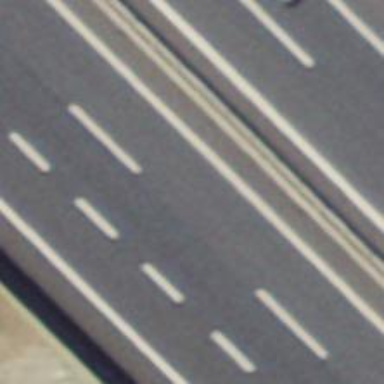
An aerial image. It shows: Asphalt bridge on motorway.